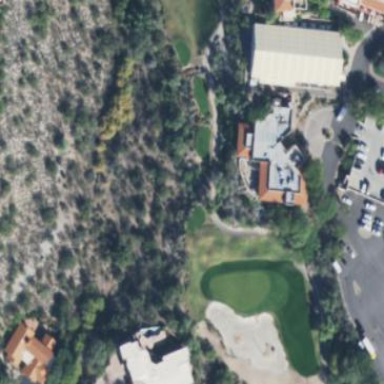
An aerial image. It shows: Golf rough area.